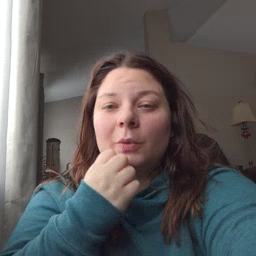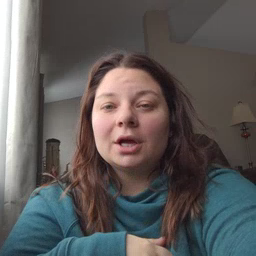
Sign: underwear